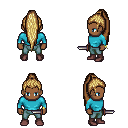
a pixel art fantasy rpg character, male body template, human, dark skin, teal long-sleeve shirt, teal pants, blonde extra-long topknot hairstyle, bracelets, maroon shoes, dagger, four views (front, back, left, right), 2x2 character sprite sheet, small pixel art, hard edges, no anti-aliasing